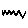
Label: zigzag